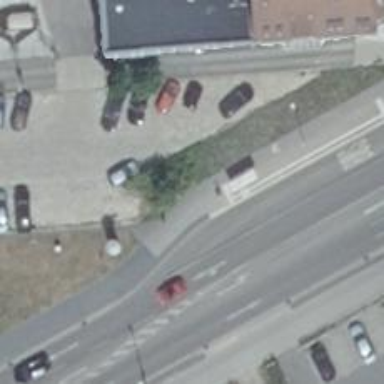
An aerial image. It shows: Public transport shelter.